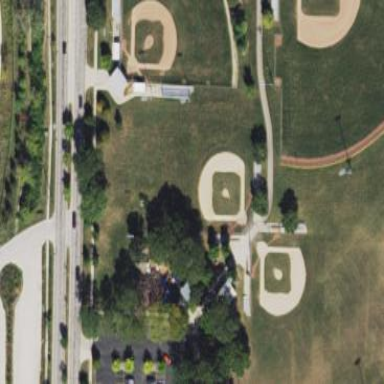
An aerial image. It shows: Baseball pitch for leisure and sports activities.